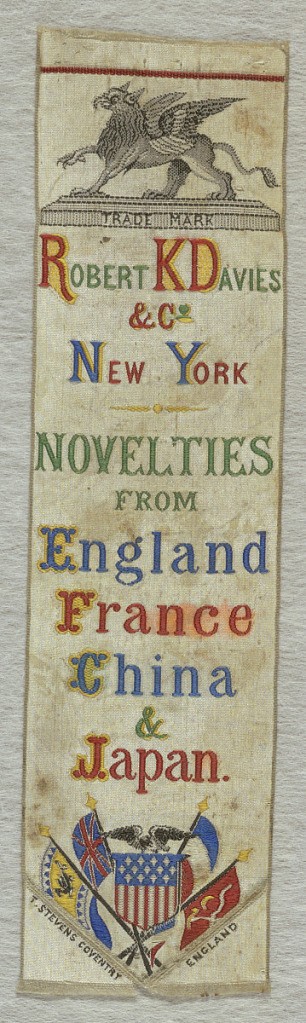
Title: Bookmark
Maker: Thomas Stevens, English, 1828–1888
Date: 1870–1880
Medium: silk Technique: jacquard woven
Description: White ribbon with a griffin on a plinth with the word "Trademark" inscribed on it. Below: "Robert K. Davies & Co. New York Novelties from England, France, China & Japan." American shield flag with an eagle is surrounded by the flags of each of the four nations.